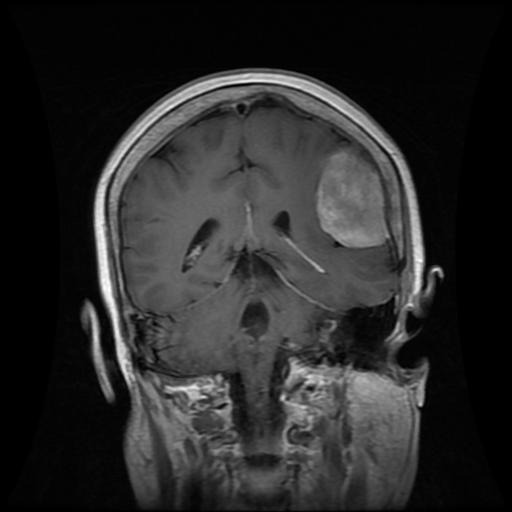
Label: meningioma